Current action and preconditions to check: path_clear

Your task: For each precondition in the list above, predict whether it will hold at this action.

Consider the current scene as observed from the mobile robot's camera, and analyze the predicted future states of all dynamic agents (e.g., people, animals, vehicles, or any moving entities) within the NEXT SECOND.

IMPORTANT: Only answer "very likely" if you are absolutely certain—based on strong, clear evidence—that a dynamic agent will violate the precondition in the predicted future state. Do NOT answer "very likely" for unlikely, ambiguous, or low-probability risks.

Ask yourself for each precondition: Is there a high probability, with clear and convincing evidence, that the predicted future states of any dynamic agent will interfere with the predicted future state of the currently executing action within the NEXT SECOND, causing that precondition to fail?

Assess the risk level based on these predictions. Use "likely" or "very likely" if motions create a clear risk of interference.

Use "neutral" or "improbable" if agents are nearby but their predicted paths are clearly diverging or non-conflicting.

Failure Risk Categories: "very improbable", "improbable", "neutral", "likely", "very likely"

Answer Format: Output ONLY the probability_of_failure value from these categories: "very improbable", "improbable", "neutral", "likely", "very likely"

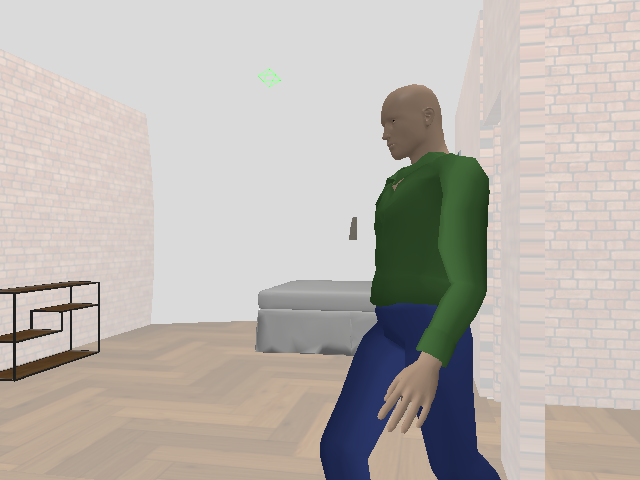

Answer: very likely